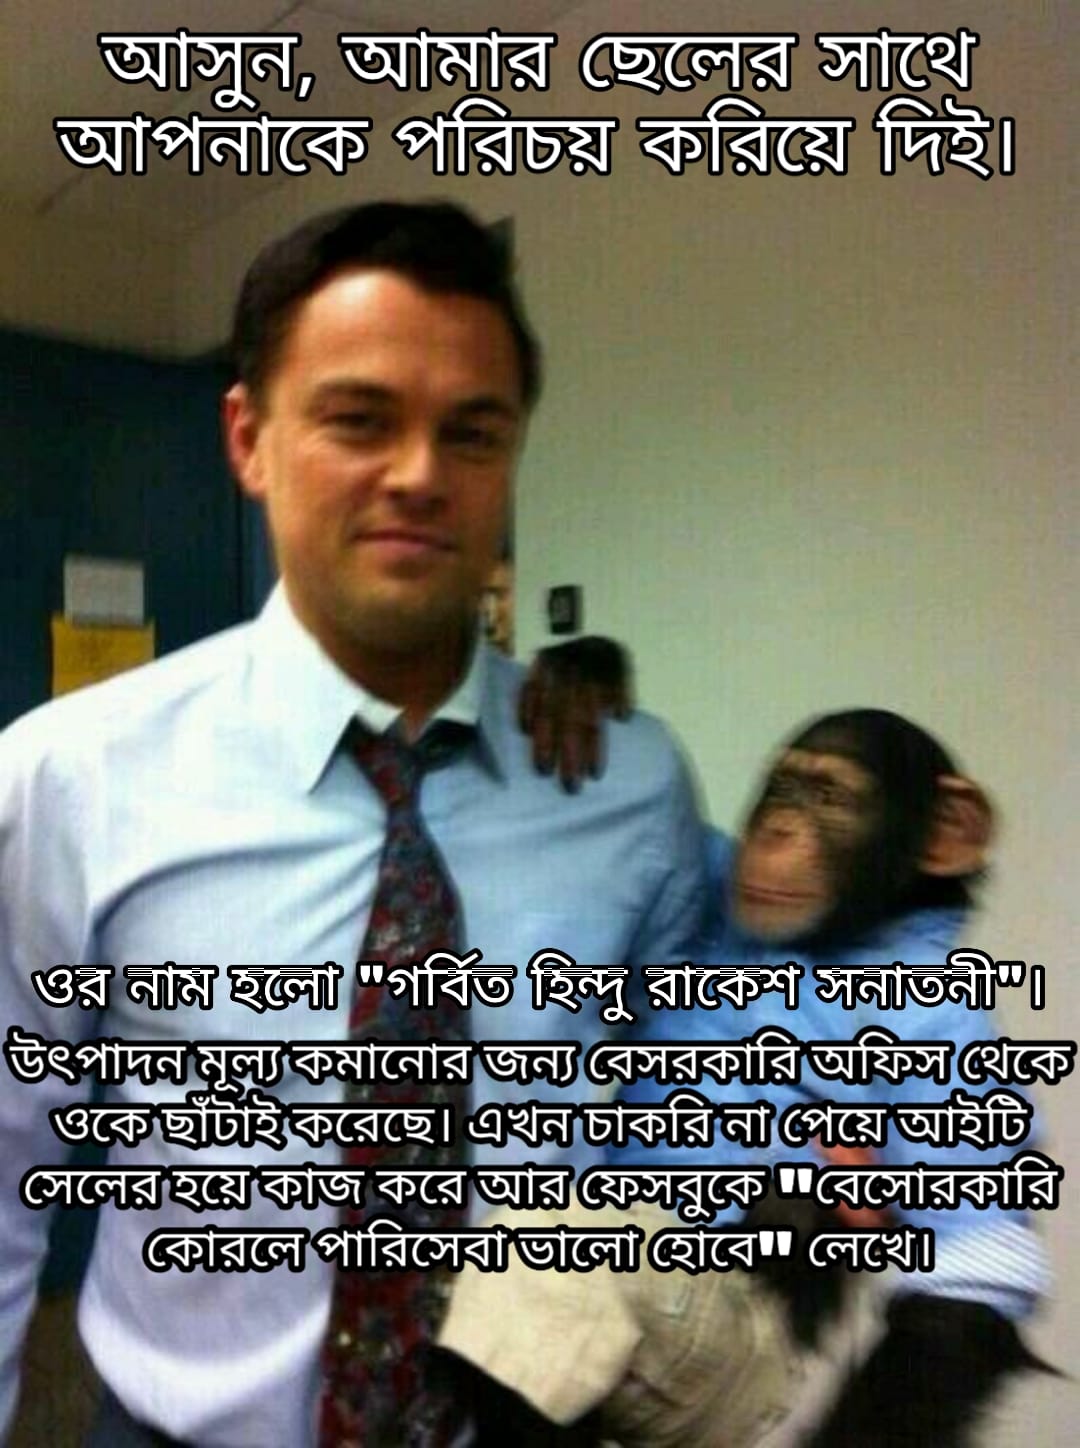
Text: আসুন; আমার ছেলের সাথে আপনাকে পরিচয় করিয়ে দিই। ওর নাম হলো "গর্বিত হিন্দু রাকেশ সনাতনী" উৎপাদন মূল্য কমানোর জন্য সরকারি অফিস থেকে ওকে ছাঁটাই করেছে। এখন চাকরি না পেয়ে আইটি সেলের হয়ে কাজ করে আর ফেসবুক "বেসোরকারি কোরলে পারিসেবা ভালো হবে" লেখে
Label: Hate
Hate category: Political
Targeted group: Organization